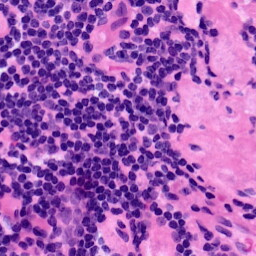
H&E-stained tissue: LymphNode